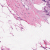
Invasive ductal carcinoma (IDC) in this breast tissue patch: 1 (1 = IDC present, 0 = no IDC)